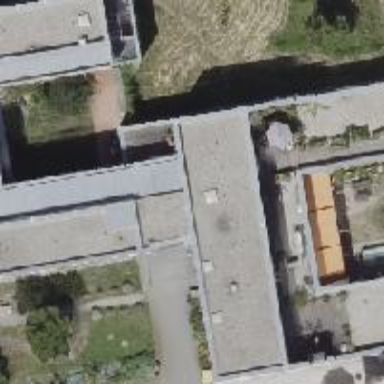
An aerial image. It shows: Hospital building.